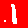
Digit: 1